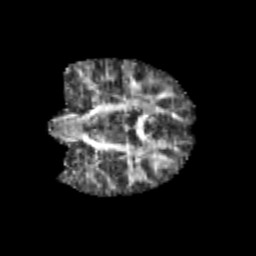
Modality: FA
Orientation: coronal
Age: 11
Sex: male
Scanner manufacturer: siemens
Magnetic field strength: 3 T
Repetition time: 3.8 s
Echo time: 0.07 s